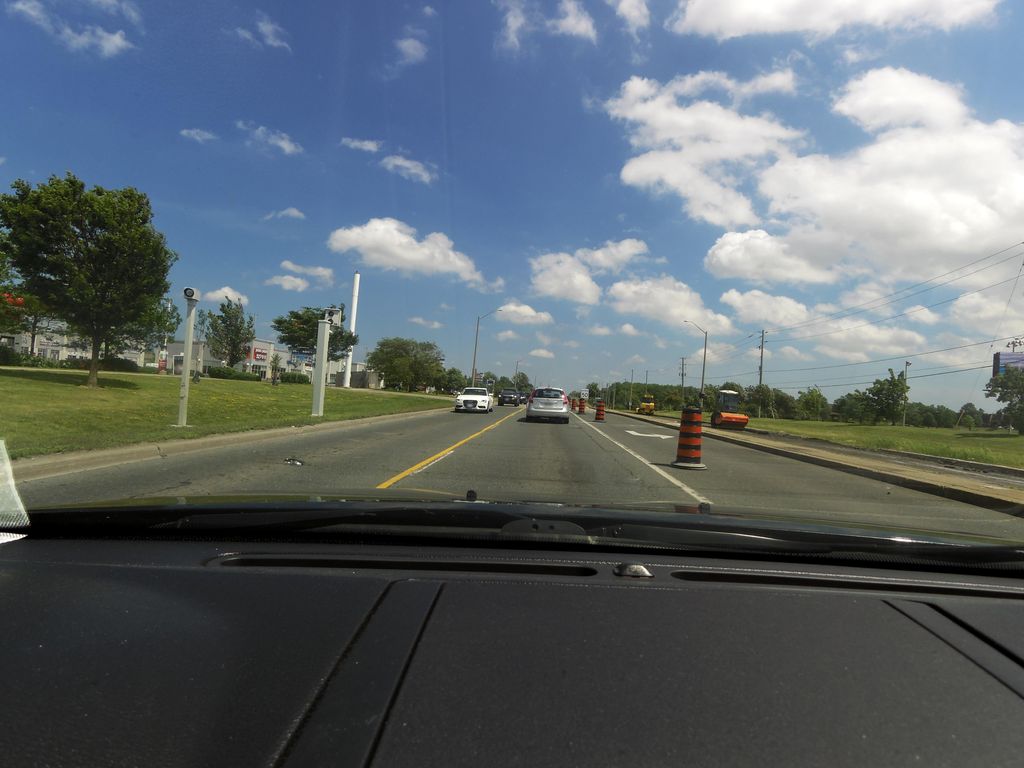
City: hamilton